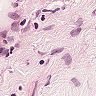
Metastatic tissue present: no